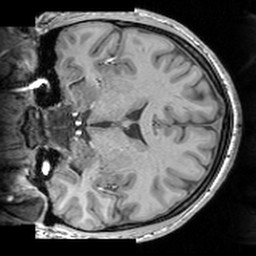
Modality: T1w
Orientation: coronal
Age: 19
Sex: male
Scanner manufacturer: siemens
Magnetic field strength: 3 T
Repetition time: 1.63 s
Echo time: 0.00311 s